Question:
Need to compare two dictionaries help me out. Leave down the correct syntax if I doing it wrong, Thank you
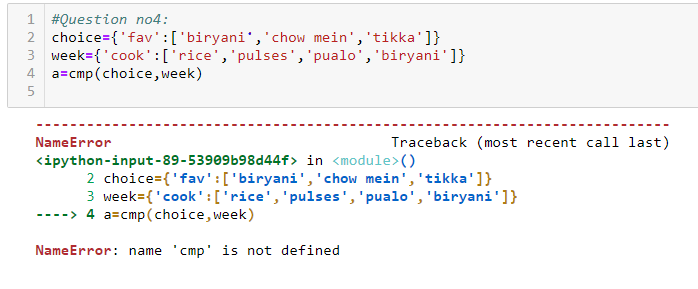
Answer: Your syntax is correct. In your case the 'choice' is taken as dictionary 1 and 'week' is taken as dictionary 2. 'cmp' function is not defined in python 3 so you are getting an error . If you use same code in python 2 then your code will run without any error.
Here is the code in python 2.7:
'''
>>> choice = {'fav': ['biryani', 'chow mein', 'tikka']}
>>> week = {'cook': ['rice', 'pulses', 'pualo', 'biryani']}
>>> cmp(choice, week)
1
'''